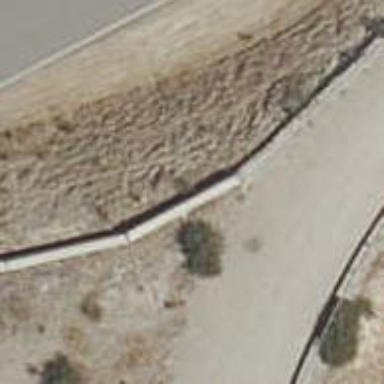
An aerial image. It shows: Wall barrier.